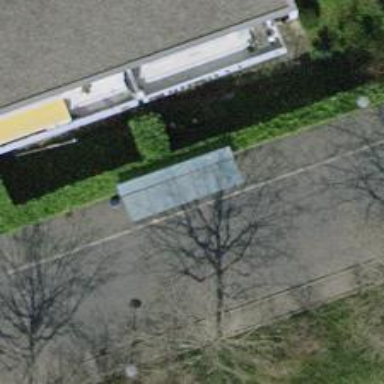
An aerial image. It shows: Bus stop with sheltered platform for public transport.